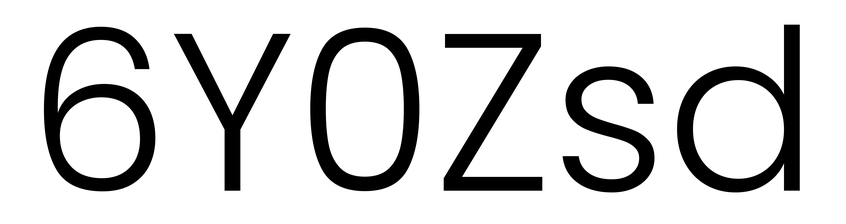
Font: Poppins-Light